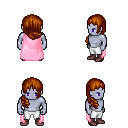
a pixel art fantasy rpg character, male body template, dark elf, purple skin, pink cape, white pants, brunette right-swept hairstyle, maroon shoes, four views (front, back, left, right), 2x2 character sprite sheet, small pixel art, hard edges, no anti-aliasing